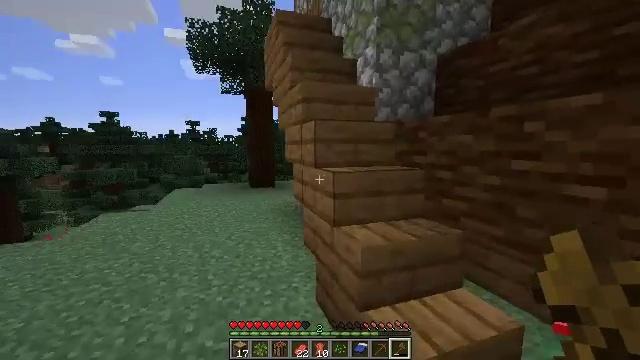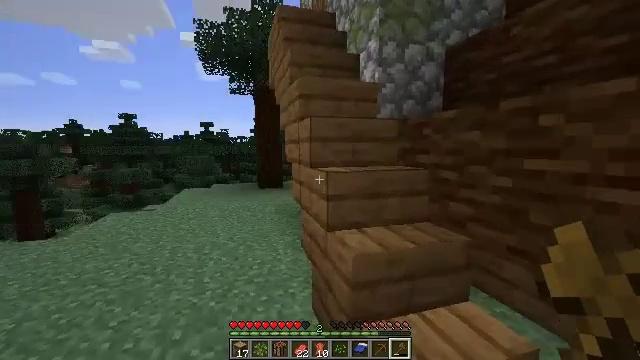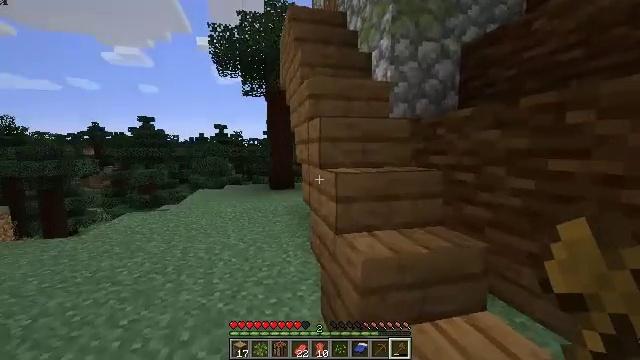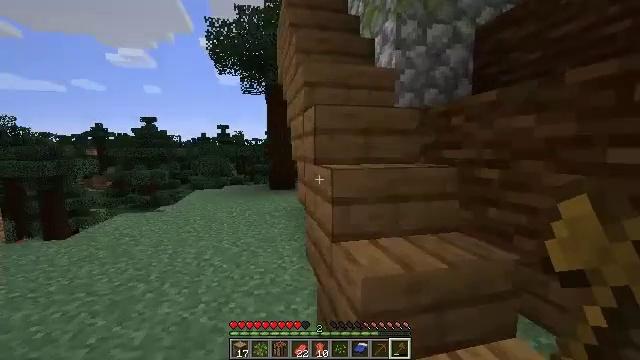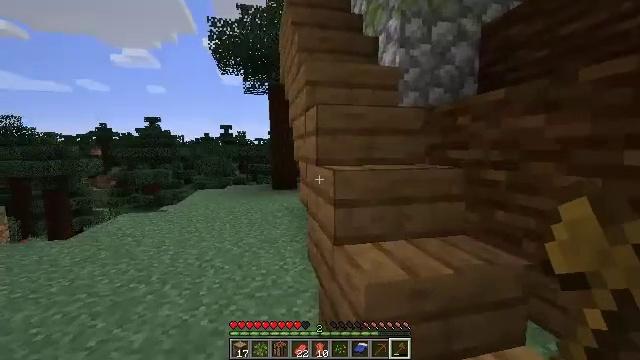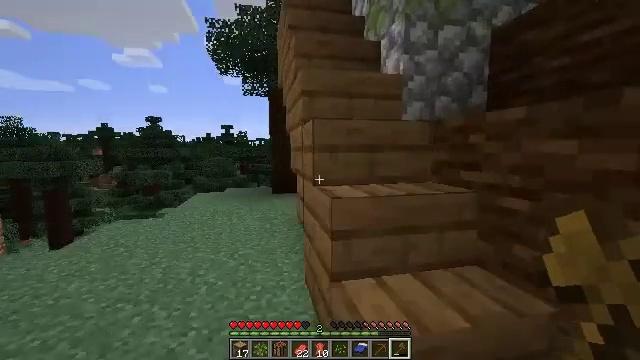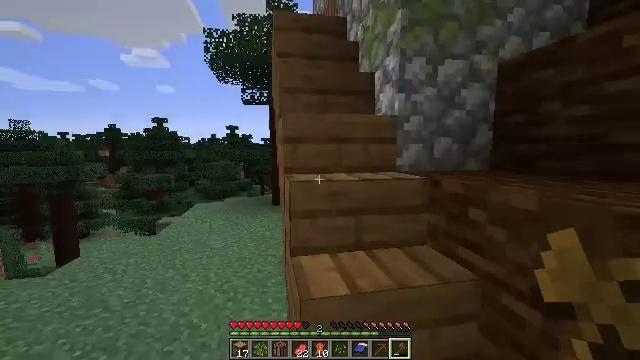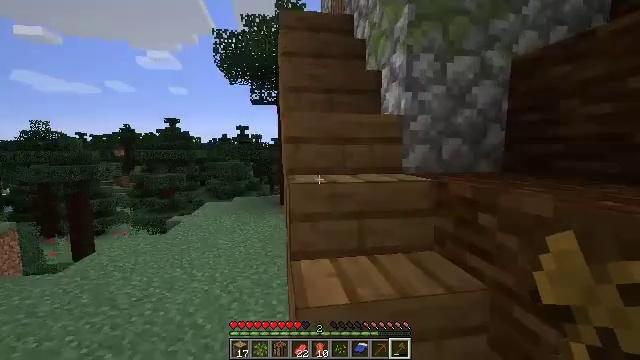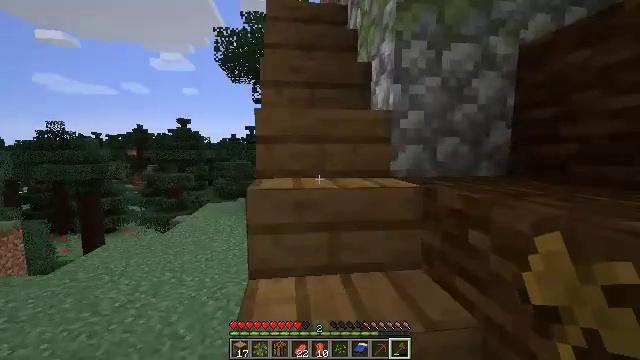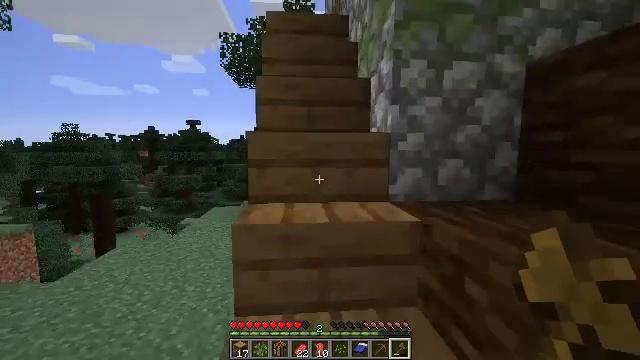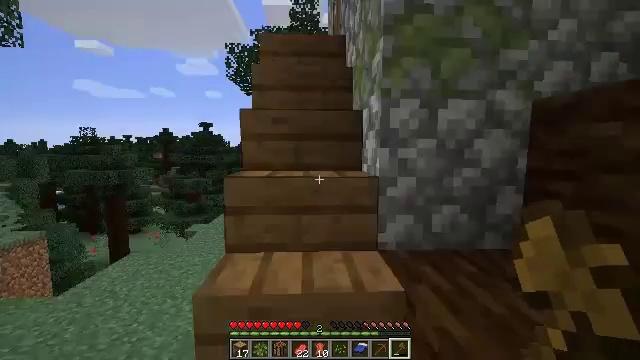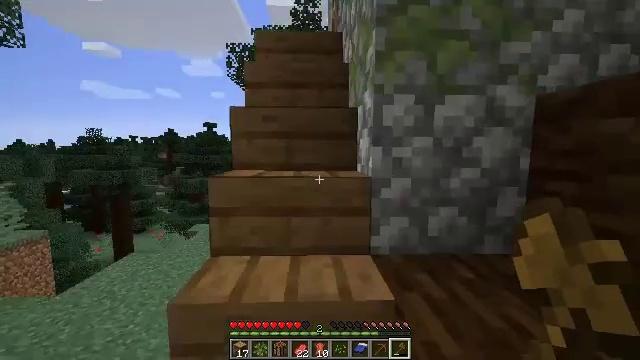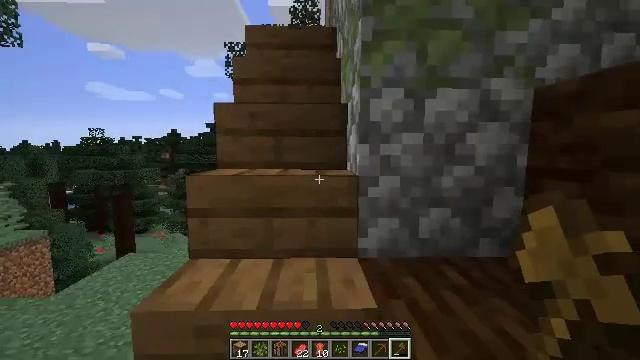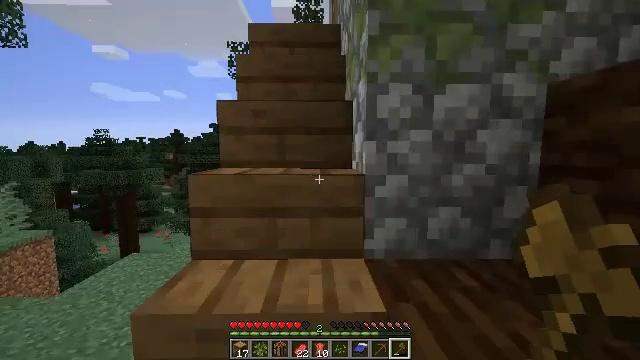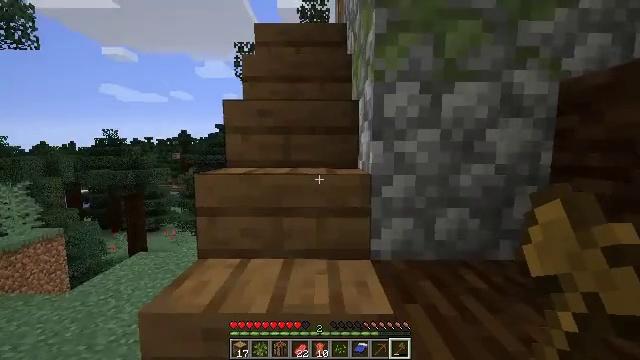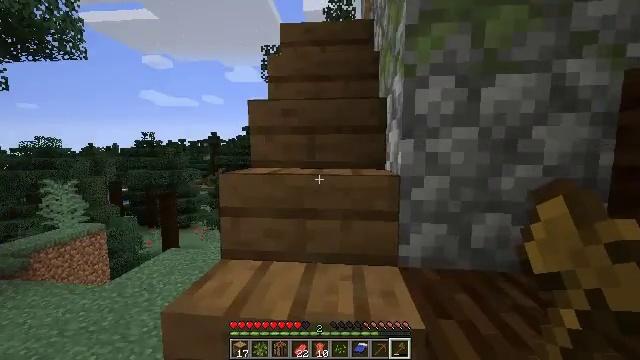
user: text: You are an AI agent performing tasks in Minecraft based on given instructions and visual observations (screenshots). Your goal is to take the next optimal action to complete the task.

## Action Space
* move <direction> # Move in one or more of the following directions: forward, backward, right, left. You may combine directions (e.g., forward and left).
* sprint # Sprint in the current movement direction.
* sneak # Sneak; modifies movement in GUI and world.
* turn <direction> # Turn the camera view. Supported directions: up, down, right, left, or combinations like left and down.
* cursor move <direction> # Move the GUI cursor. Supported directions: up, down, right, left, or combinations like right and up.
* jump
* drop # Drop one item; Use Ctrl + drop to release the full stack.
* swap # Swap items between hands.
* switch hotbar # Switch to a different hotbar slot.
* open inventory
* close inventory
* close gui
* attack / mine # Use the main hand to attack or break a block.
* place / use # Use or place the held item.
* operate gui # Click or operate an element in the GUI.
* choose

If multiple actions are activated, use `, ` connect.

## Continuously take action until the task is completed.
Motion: motion action
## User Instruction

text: Break the pumpkin to collect it.
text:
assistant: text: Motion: move forward, turn left
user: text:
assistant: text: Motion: move forward, turn left
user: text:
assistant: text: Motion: move forward
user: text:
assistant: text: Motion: move forward
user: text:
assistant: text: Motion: move forward and move right
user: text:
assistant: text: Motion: move forward and move right, turn left
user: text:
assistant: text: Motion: move forward and move right, turn left
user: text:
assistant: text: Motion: move forward and move right, turn left
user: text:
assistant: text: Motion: move forward and move right, turn left
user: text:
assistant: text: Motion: move forward and move right, turn left
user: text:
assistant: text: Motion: move right
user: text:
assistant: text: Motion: move right
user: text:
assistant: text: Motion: move right
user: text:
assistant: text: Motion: move right, turn left
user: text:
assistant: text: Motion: move forward, turn left
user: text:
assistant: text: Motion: move forward, turn left
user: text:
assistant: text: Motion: move forward and move left
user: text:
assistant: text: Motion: move forward and move left
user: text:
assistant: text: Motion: move forward and move left
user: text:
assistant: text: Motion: move forward and move left
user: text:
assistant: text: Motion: move forward, turn right
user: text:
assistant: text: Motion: move forward and move right, turn right
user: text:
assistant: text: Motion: move forward and move right, turn right
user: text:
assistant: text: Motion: move forward and move right
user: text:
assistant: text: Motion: move forward and move right
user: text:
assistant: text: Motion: move forward and move right
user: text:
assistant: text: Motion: move forward
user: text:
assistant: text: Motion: move forward
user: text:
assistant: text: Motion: move forward
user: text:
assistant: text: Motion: move forward